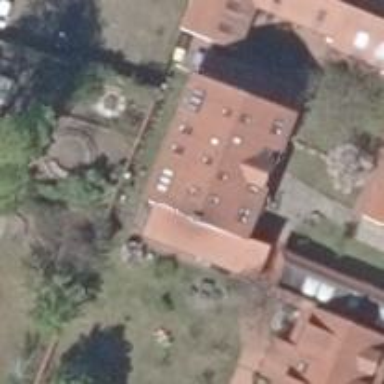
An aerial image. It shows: Building with gabled roof made of red roof tiles. It is apartment complex with blue exterior.